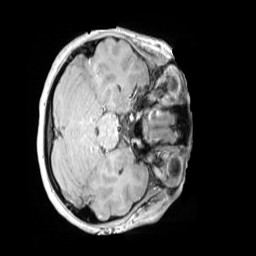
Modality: MP2RAGE
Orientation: axial
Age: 12
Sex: female
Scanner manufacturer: siemens
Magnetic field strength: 3 T
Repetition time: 4 s
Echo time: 0.00303 s